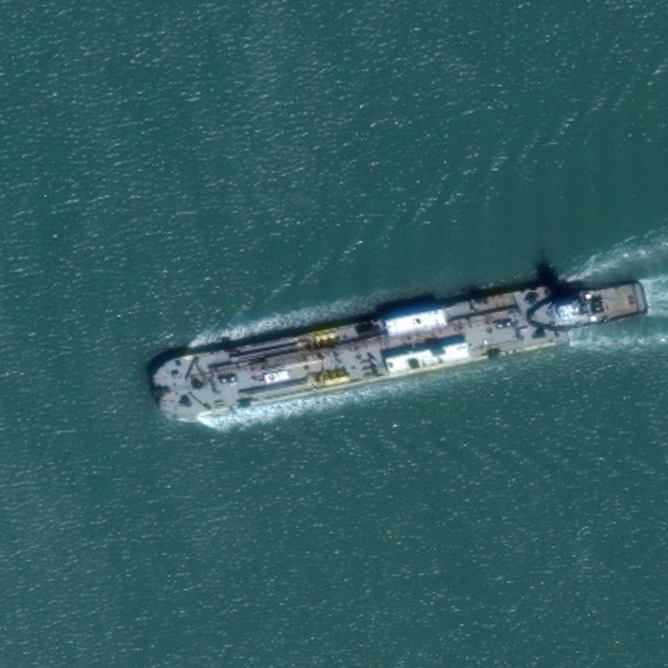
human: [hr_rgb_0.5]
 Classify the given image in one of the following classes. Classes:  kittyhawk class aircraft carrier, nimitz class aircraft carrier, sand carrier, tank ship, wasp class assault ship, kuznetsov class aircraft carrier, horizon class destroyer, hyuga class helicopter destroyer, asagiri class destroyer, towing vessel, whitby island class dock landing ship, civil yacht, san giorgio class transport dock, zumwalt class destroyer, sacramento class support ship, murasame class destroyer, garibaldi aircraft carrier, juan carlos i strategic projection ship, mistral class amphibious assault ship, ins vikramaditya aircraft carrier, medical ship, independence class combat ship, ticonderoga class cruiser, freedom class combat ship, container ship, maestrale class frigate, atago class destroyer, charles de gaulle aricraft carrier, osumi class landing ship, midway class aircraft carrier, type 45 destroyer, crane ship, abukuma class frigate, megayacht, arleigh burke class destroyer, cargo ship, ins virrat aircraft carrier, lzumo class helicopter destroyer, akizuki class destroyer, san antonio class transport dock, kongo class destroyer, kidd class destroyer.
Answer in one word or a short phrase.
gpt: Tank ship